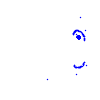
Particle: pion